Question: Count the number of objects in the diagram.
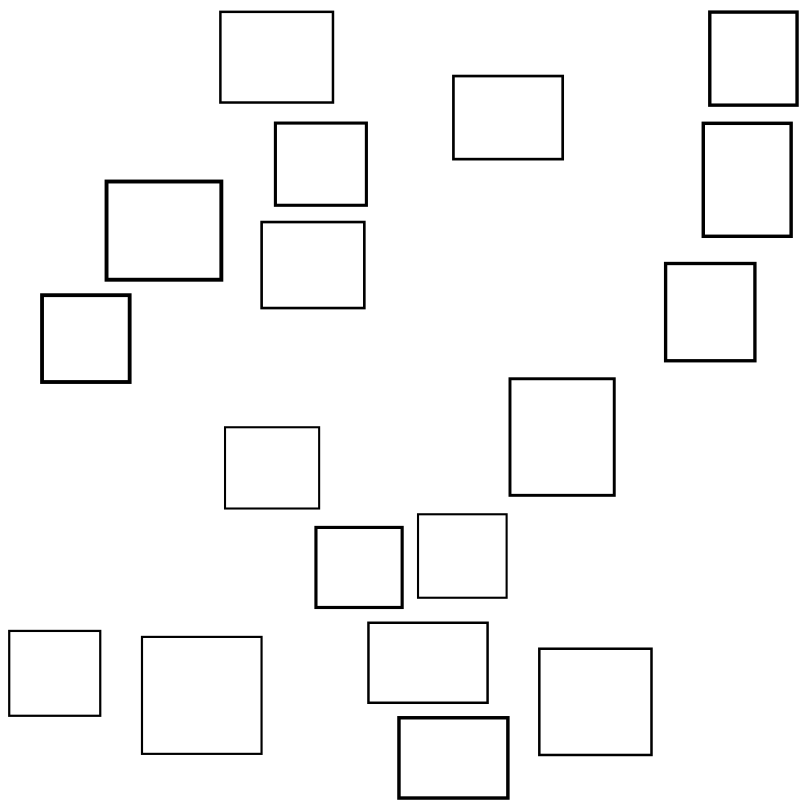
Answer: 18